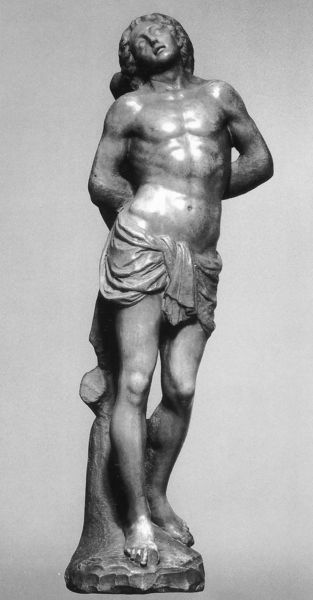
Titel: Hl. Sebastian
Künstler: Benedetto da Maiano
Institution: Florenz, Oratorio della Misericordia
Schlagwörter: baum, körper, lendenschurz, mann, nackt, grau, holz, marmor, mund, nase, tuch, knoten, mensch, stehen, stein, hals, figur, haare, locken, skulptur, statue, beine, füße, muskeln, brustwarzen, knie, barfuss, lendentuch, rippen, schnitzerei, jüngling, jesus, leid, qual, gebunden, heiliger, märtyrer, gefangener, holzfigur, baumstumpf, geschnitzt, sebastian, gefesselt, gefeselt, standschreitfigur, blick gen himmel, schiefe kopfhaltung